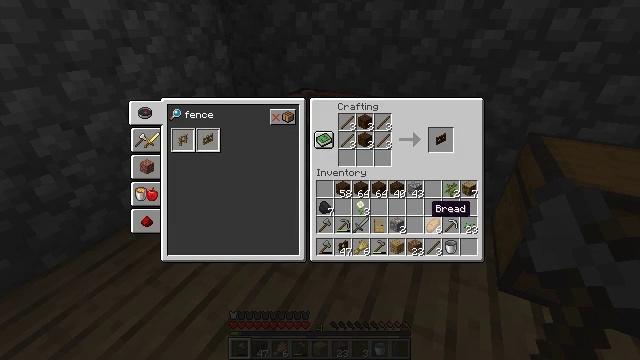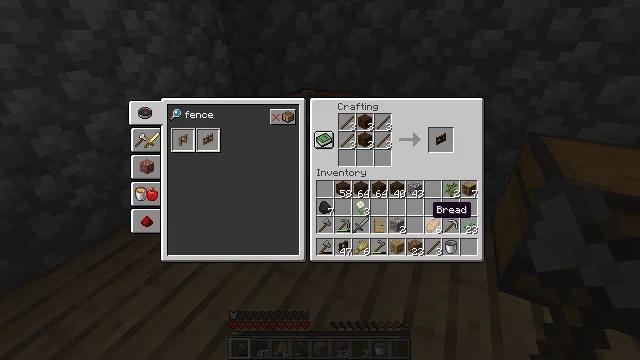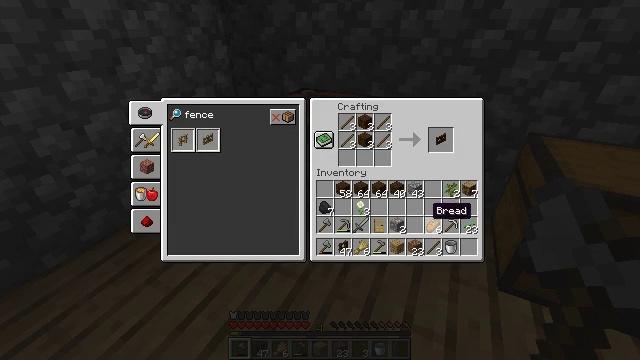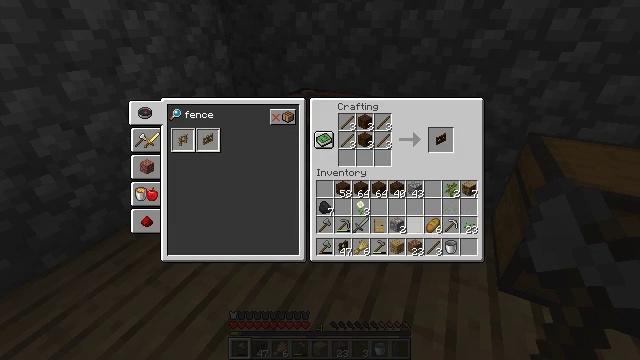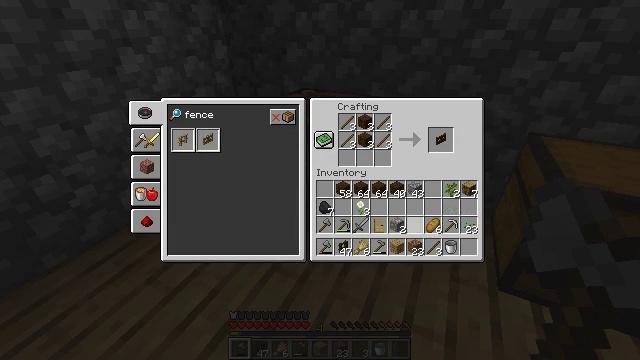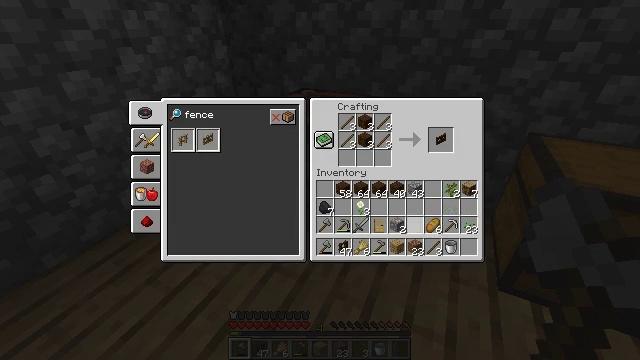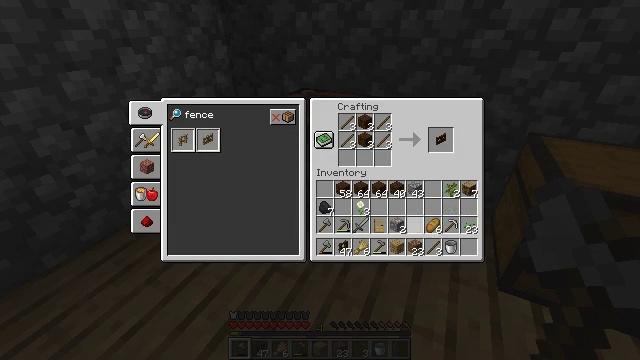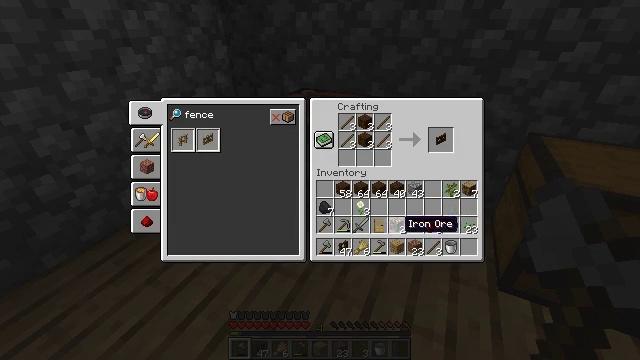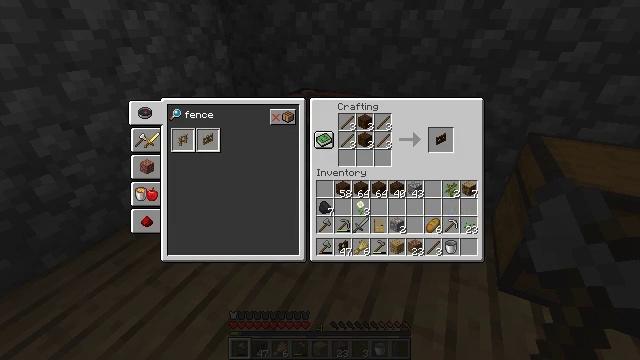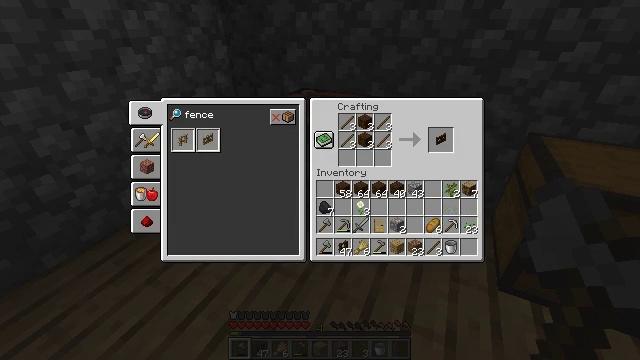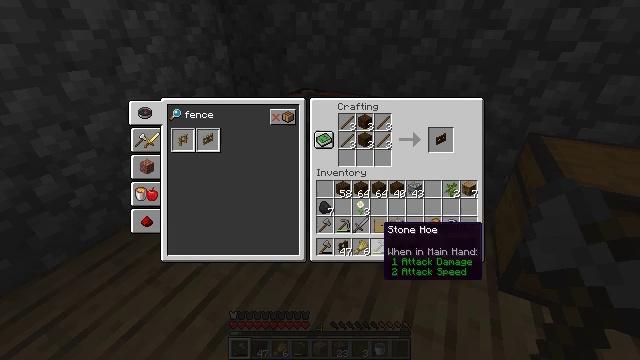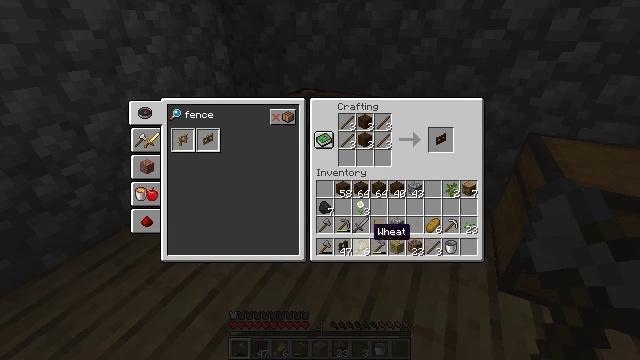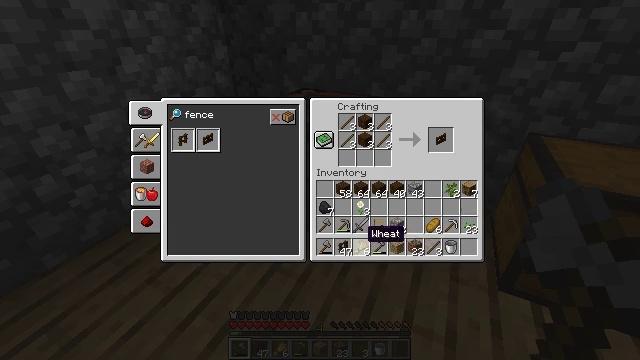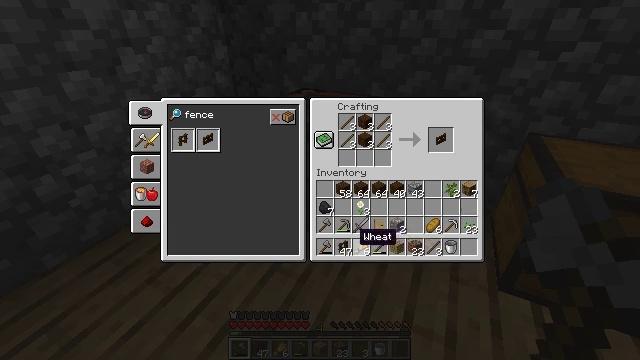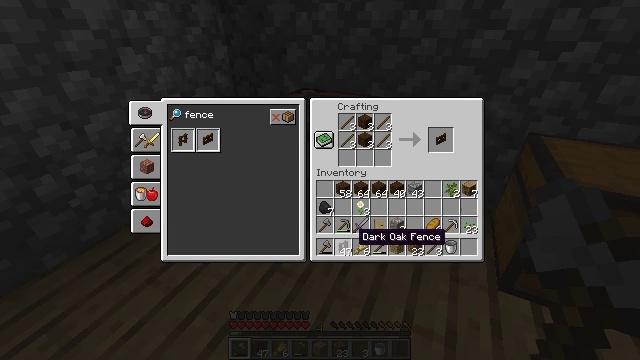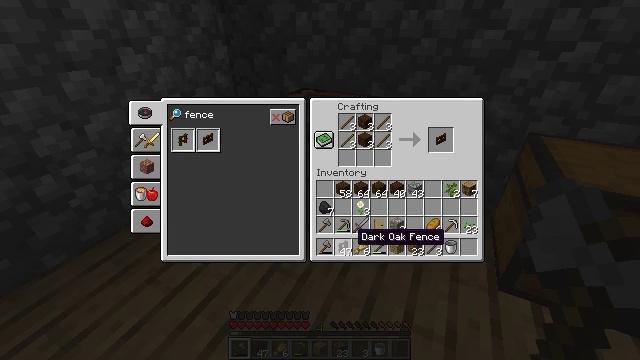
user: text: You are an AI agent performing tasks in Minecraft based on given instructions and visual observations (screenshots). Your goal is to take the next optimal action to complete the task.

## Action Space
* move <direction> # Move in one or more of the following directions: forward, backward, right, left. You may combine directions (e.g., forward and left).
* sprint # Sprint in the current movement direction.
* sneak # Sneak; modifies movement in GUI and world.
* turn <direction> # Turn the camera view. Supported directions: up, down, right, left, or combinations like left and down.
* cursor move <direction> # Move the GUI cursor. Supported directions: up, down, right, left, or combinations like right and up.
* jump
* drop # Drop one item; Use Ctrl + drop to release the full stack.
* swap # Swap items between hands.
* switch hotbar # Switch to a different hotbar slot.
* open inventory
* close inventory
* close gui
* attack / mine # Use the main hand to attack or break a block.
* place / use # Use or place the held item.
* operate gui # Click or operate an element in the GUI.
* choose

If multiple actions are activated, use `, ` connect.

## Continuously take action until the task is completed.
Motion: motion action
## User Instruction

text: Combine dark oak planks and sticks to make a dark oak fence gate.
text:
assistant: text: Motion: no_op
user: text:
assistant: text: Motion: no_op
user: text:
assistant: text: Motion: no_op
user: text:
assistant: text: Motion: no_op
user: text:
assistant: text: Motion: no_op
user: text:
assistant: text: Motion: cursor move left
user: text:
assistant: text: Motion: cursor move left
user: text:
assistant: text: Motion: cursor move left
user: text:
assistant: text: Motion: no_op
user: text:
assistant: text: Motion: no_op
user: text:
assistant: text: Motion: cursor move left
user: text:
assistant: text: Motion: no_op
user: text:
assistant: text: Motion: cursor move left
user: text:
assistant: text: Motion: no_op
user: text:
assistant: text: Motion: no_op
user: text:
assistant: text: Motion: no_op
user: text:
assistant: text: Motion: no_op
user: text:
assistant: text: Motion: no_op
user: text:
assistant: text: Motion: no_op
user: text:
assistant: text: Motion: no_op
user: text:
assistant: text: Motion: no_op
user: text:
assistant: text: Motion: no_op
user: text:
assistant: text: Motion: no_op
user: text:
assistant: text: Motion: no_op
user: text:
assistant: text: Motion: cursor move right and up
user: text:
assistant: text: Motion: cursor move right and up
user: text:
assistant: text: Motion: cursor move right and up
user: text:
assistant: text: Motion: cursor move up
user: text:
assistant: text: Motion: no_op
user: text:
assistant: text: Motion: no_op